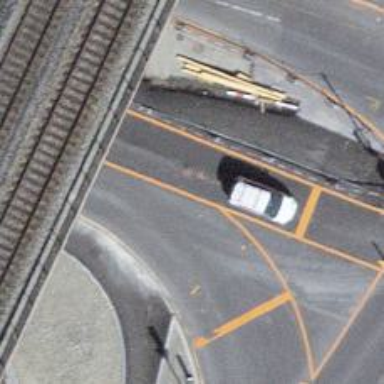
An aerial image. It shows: Road with traffic signals.